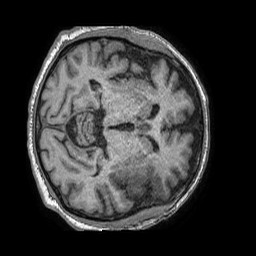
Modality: T1w
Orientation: axial
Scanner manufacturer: philips
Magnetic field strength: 1.5 T
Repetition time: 0.007551 s
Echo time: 0.003428 s